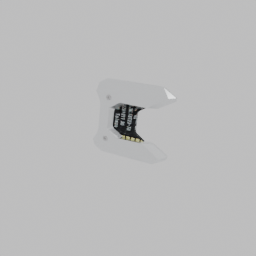
Label: electronics